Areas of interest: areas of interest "Scenic Spot"
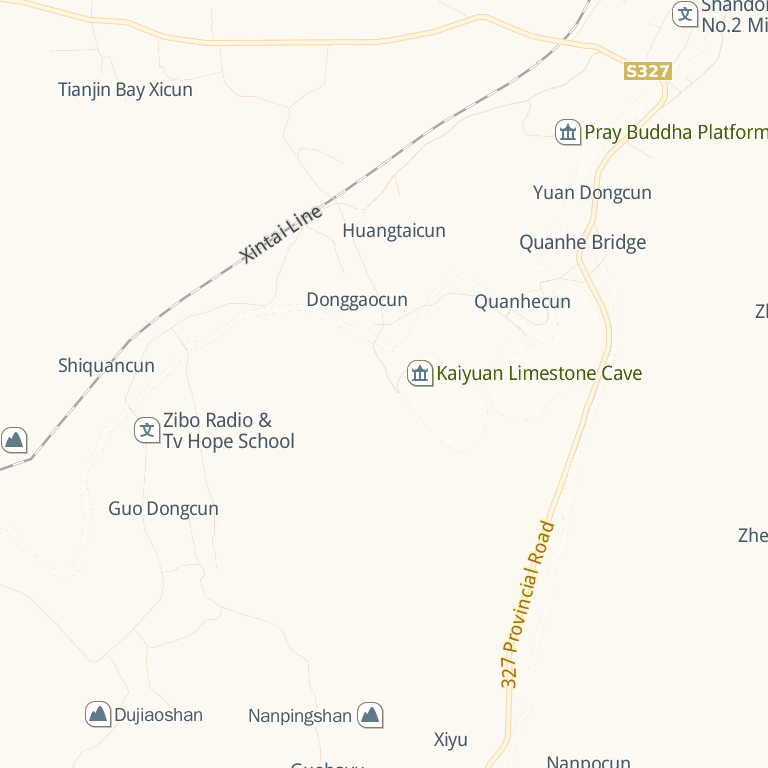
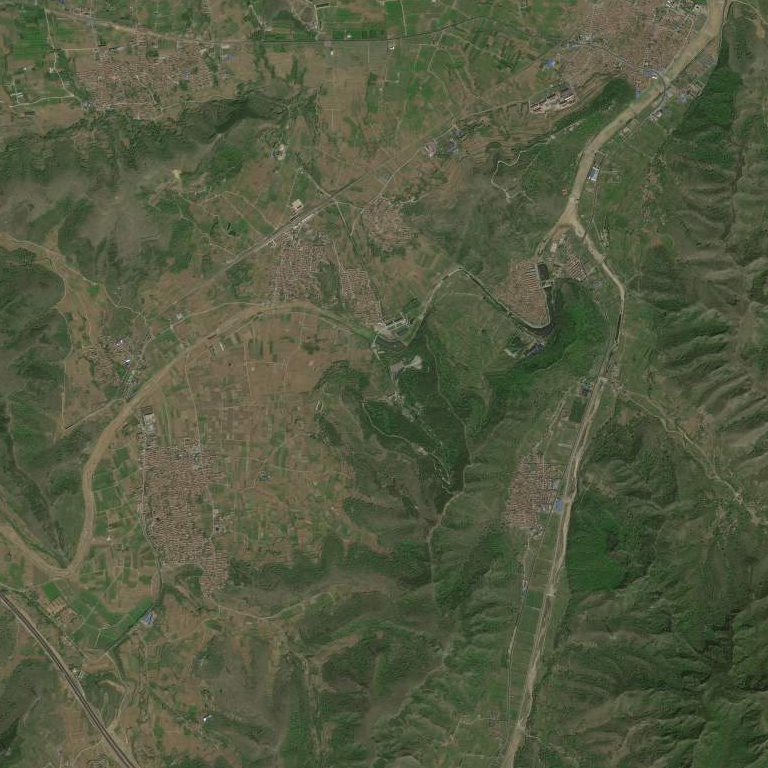